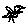
Label: bird